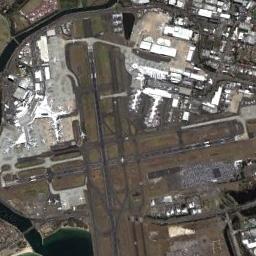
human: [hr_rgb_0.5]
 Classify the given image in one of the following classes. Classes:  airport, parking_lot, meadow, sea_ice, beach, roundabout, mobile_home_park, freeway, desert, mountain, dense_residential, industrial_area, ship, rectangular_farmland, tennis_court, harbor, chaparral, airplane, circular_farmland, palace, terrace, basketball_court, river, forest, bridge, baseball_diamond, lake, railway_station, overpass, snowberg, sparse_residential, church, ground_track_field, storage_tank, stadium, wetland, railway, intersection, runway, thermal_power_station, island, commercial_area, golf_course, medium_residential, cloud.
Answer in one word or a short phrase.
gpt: airport